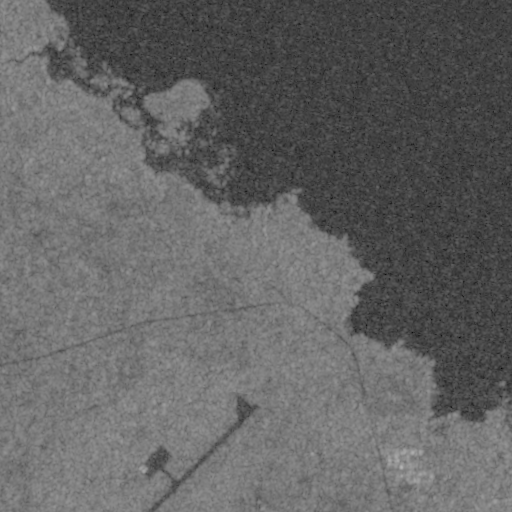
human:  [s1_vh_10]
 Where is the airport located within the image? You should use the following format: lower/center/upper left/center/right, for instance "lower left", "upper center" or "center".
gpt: The airport is located in the lower left of the image.
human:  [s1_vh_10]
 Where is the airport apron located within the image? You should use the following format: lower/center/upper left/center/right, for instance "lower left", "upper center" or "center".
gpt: The airport apron is located in the lower left of the image.
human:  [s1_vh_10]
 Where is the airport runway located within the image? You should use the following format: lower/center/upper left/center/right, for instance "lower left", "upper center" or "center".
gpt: The airport runway is located in the lower left of the image.
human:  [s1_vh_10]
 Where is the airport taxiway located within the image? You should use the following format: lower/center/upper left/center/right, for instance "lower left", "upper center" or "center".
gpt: The airport taxiway is located in the lower left of the image.
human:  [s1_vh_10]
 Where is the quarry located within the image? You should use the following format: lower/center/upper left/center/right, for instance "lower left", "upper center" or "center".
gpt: There is no quarry in the image.

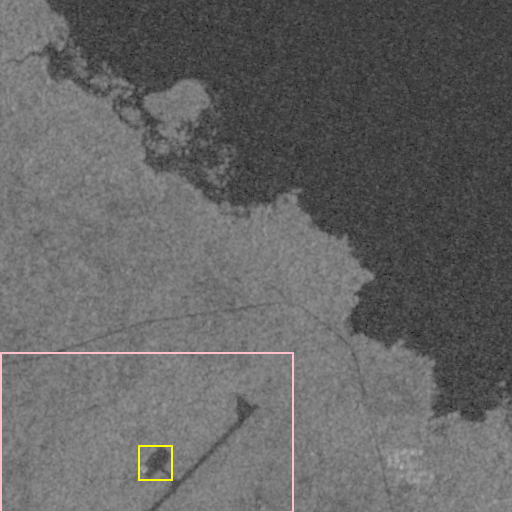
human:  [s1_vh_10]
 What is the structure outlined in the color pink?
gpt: The structure outlined in pink is an airport.
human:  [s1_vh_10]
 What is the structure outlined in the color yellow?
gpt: The structure outlined in yellow is an airport apron.
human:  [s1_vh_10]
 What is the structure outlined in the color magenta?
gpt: There is no magenta outline.